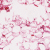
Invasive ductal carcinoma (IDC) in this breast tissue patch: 0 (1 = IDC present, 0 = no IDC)